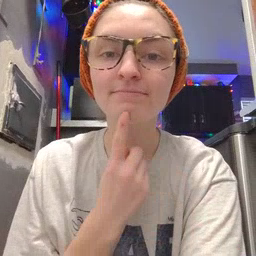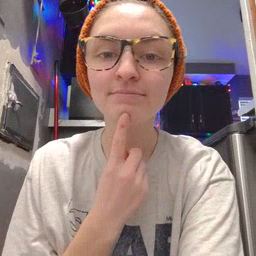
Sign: chin